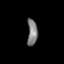
Tissue: prostate
Cell type: T cells
Senescence score: 0.7587
Nuclear area (px): 264
Mean DAPI intensity: 123.951